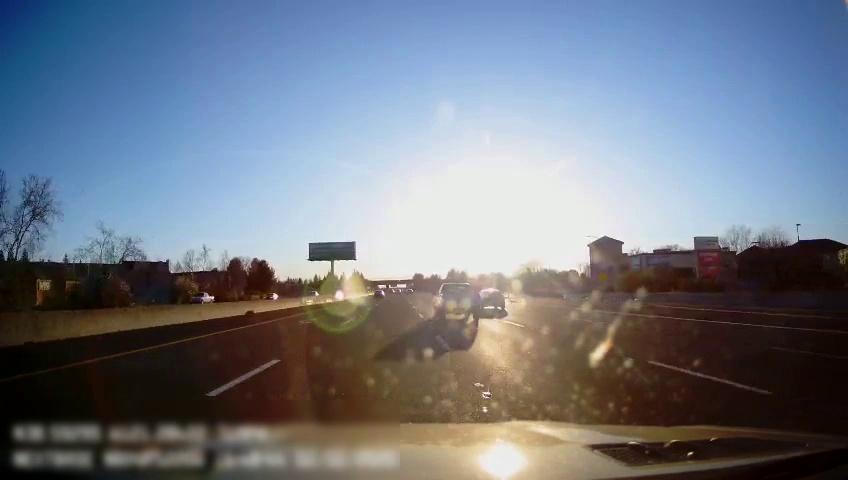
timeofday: Day
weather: Sunny
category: Drivable Space
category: Vehicles | Car
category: Vehicles | Truck
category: Vehicles | Car
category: Vehicles | Truck
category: Vehicles | Car
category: Vehicles | SUV
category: Lanes | Alternate Lane
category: Lanes | Alternate Lane
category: Lanes | Current Lane
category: Lanes | Current Lane
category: Lanes | Alternate Lane
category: Lanes | Alternate Lane
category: Lanes | Alternate Lane
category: Traffic | Signs
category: Traffic | Signs